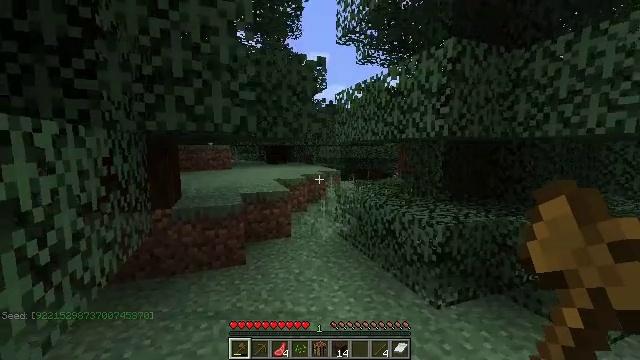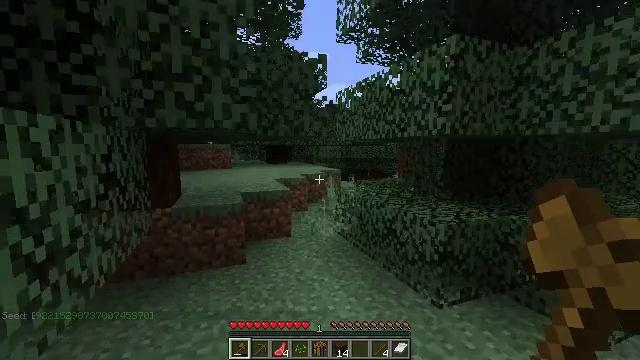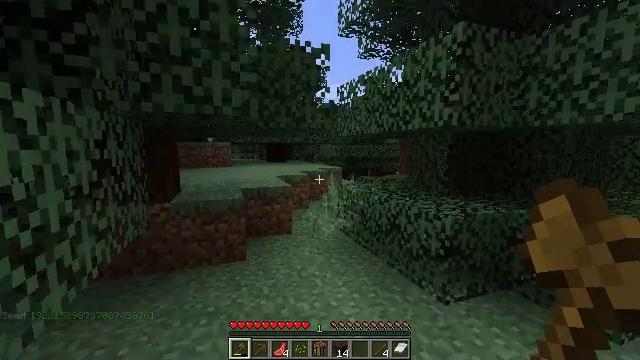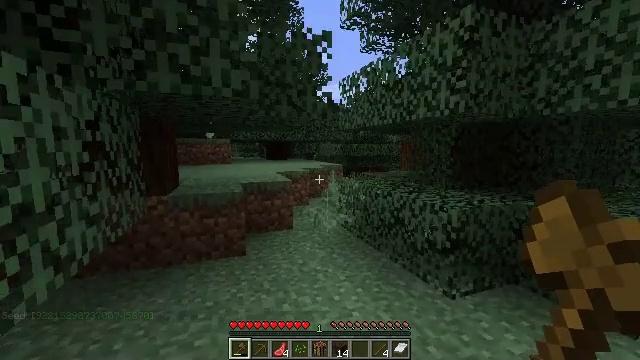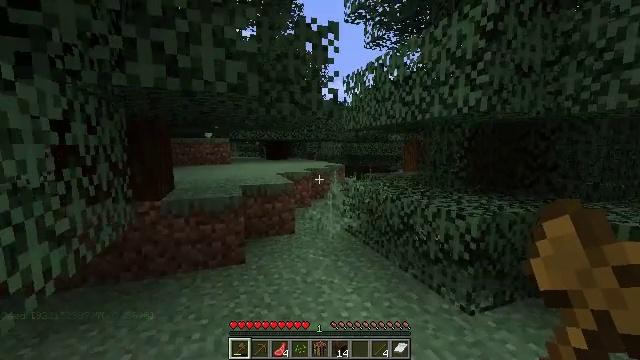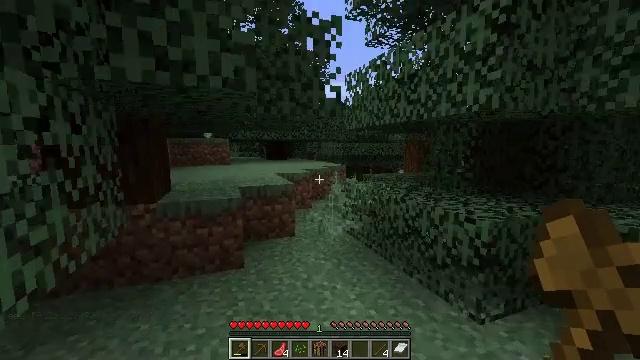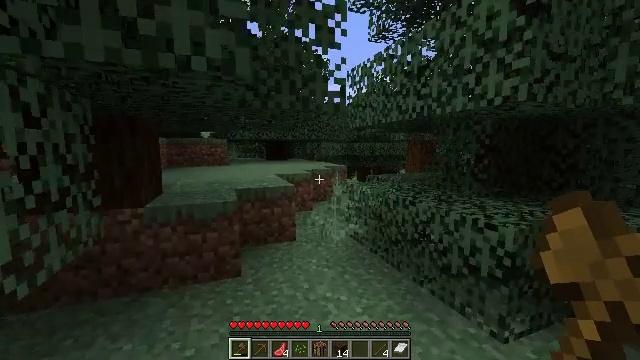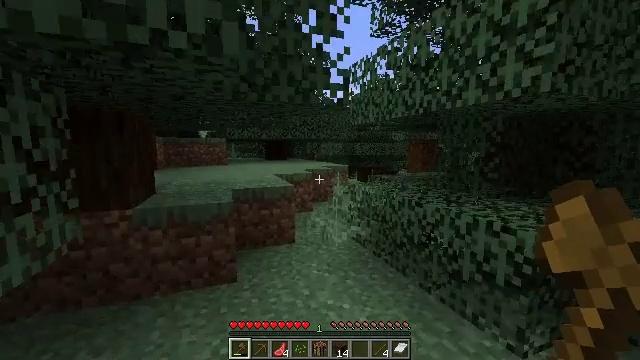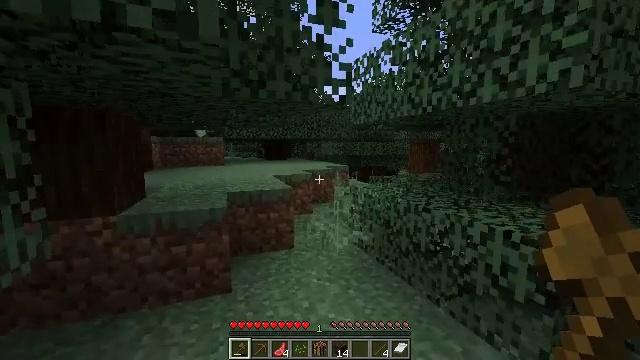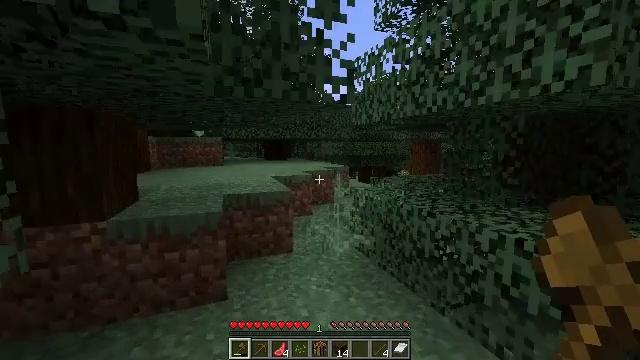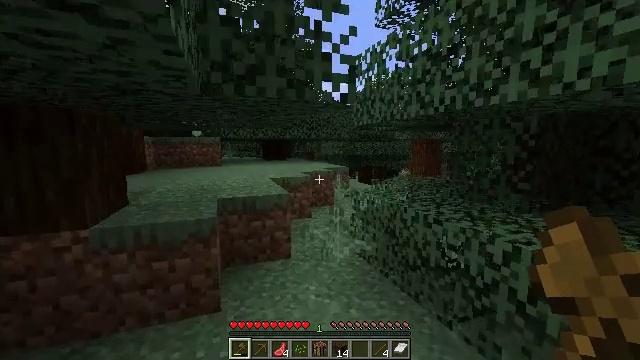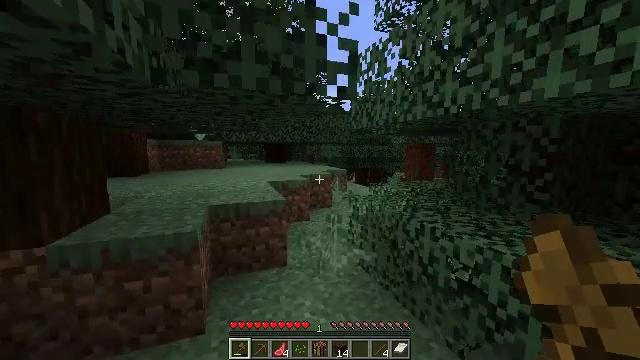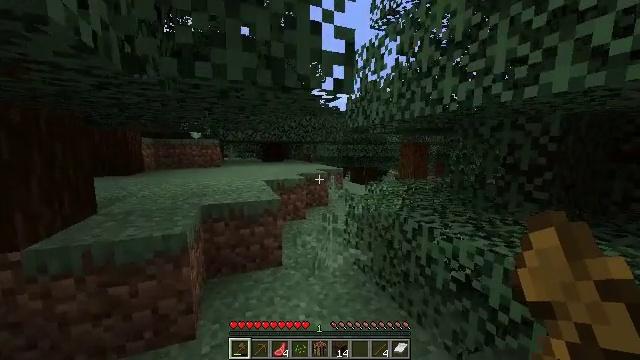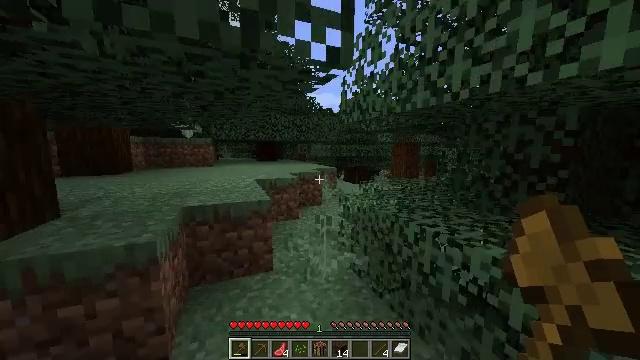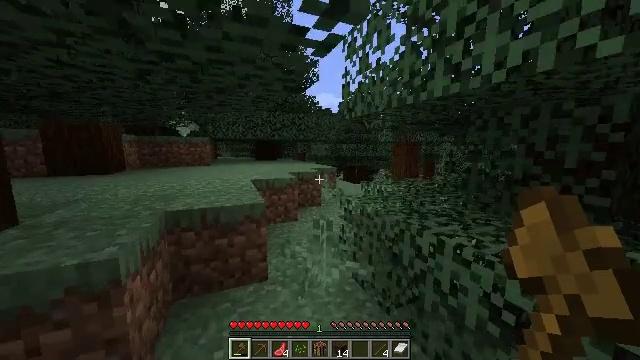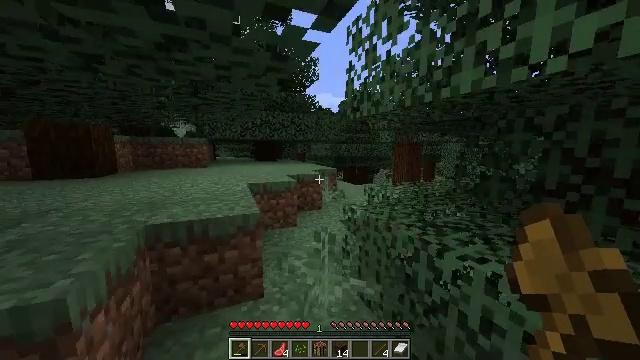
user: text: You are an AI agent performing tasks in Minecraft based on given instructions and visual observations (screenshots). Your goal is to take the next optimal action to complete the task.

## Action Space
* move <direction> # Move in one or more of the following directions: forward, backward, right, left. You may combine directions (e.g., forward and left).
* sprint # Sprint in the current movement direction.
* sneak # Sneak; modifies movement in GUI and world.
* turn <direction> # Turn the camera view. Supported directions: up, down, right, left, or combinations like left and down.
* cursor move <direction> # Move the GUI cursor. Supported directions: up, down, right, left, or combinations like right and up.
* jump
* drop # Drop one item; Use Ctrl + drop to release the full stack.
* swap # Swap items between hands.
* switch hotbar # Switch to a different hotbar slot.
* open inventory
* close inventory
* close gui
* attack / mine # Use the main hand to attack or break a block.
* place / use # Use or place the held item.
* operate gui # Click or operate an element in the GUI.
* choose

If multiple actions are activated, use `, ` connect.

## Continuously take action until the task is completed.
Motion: motion action
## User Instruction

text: Gather materials from the sweet berry bush.
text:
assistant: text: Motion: move forward
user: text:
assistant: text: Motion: move forward
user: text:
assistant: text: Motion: move forward
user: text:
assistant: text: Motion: move forward
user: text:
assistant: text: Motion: move forward
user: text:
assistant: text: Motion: move forward
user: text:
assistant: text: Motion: move forward
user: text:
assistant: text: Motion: move forward
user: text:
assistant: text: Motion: move forward
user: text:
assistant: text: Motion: move forward, sprint
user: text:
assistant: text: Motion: move forward, sprint
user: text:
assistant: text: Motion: move forward, sprint
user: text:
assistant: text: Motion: move forward, sprint, turn right
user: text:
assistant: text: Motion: move forward, sprint
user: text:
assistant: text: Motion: move forward, sprint
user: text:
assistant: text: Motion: move forward, sprint
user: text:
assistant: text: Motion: move forward, sprint
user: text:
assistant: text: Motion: move forward, sprint
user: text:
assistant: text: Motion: move forward, sprint
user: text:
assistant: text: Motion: move forward, sprint
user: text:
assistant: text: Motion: move forward, sprint
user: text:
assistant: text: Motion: move forward and move left, sprint
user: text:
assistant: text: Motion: move forward and move left, sprint
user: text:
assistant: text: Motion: move forward and move left, sprint
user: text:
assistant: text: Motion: move forward and move left, sprint
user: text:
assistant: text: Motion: move forward and move left, sprint, turn right
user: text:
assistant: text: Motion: move forward, sprint, turn right and down
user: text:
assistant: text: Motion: move forward, sprint, turn right and down
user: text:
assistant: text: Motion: move forward, sprint, jump
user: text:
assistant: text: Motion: move forward and move left, sprint, jump